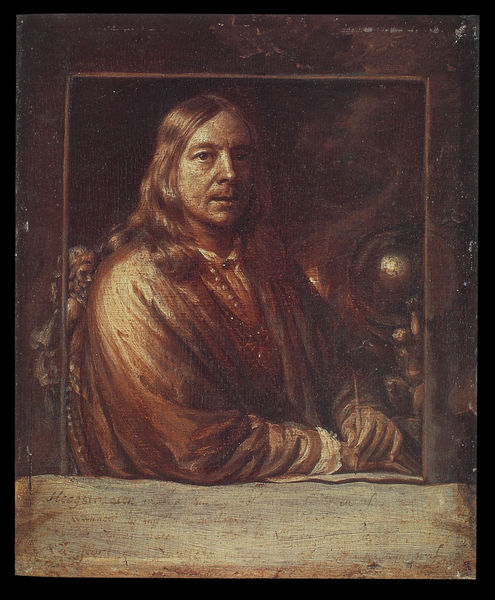
Titel: Selbstportrait mit Stift in der Hand
Künstler: Samuel van Hoogstraten
Institution: Dordrecht, Museum Mr. Simon van Gijn
Schlagwörter: feder, gemälde, hand, mann, wolken, braun, hintergrund, holz, mund, nase, tisch, hemd, augen, kleidung, rahmen, bildnis, portrait, porträt, signatur, öl, brüstung, gewand, haare, lange haare, mantel, schultern, schrift, papier, kette, dichter, maler, selbstporträt, künstler, selbstbildnis, denker, kugel, niederländisch, erdkugel, pergament, karte, forscher, schreiber, globus, welt, kleinplastik, weltkugel, schreibend, alchemist, atlas, hold, titan, chemiker, 1600, maelrei, geologe, erdkugelw, mann mit welt auf rücken